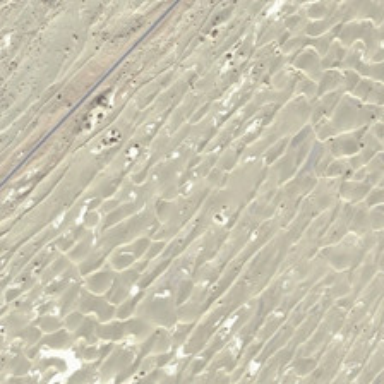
Many ripples like fish scales are in a piece of yellow desert .